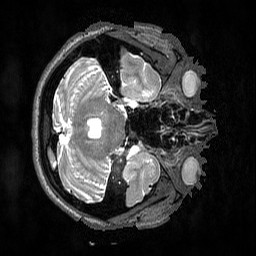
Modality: T2w
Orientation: axial
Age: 30
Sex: female
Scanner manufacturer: siemens
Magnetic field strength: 3 T
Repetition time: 3.2 s
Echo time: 0.564 s